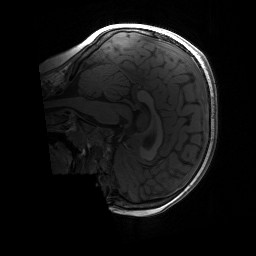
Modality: T1w
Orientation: sagittal
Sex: male
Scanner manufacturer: siemens
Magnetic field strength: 3 T
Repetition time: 1.9 s
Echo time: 0.00243 s